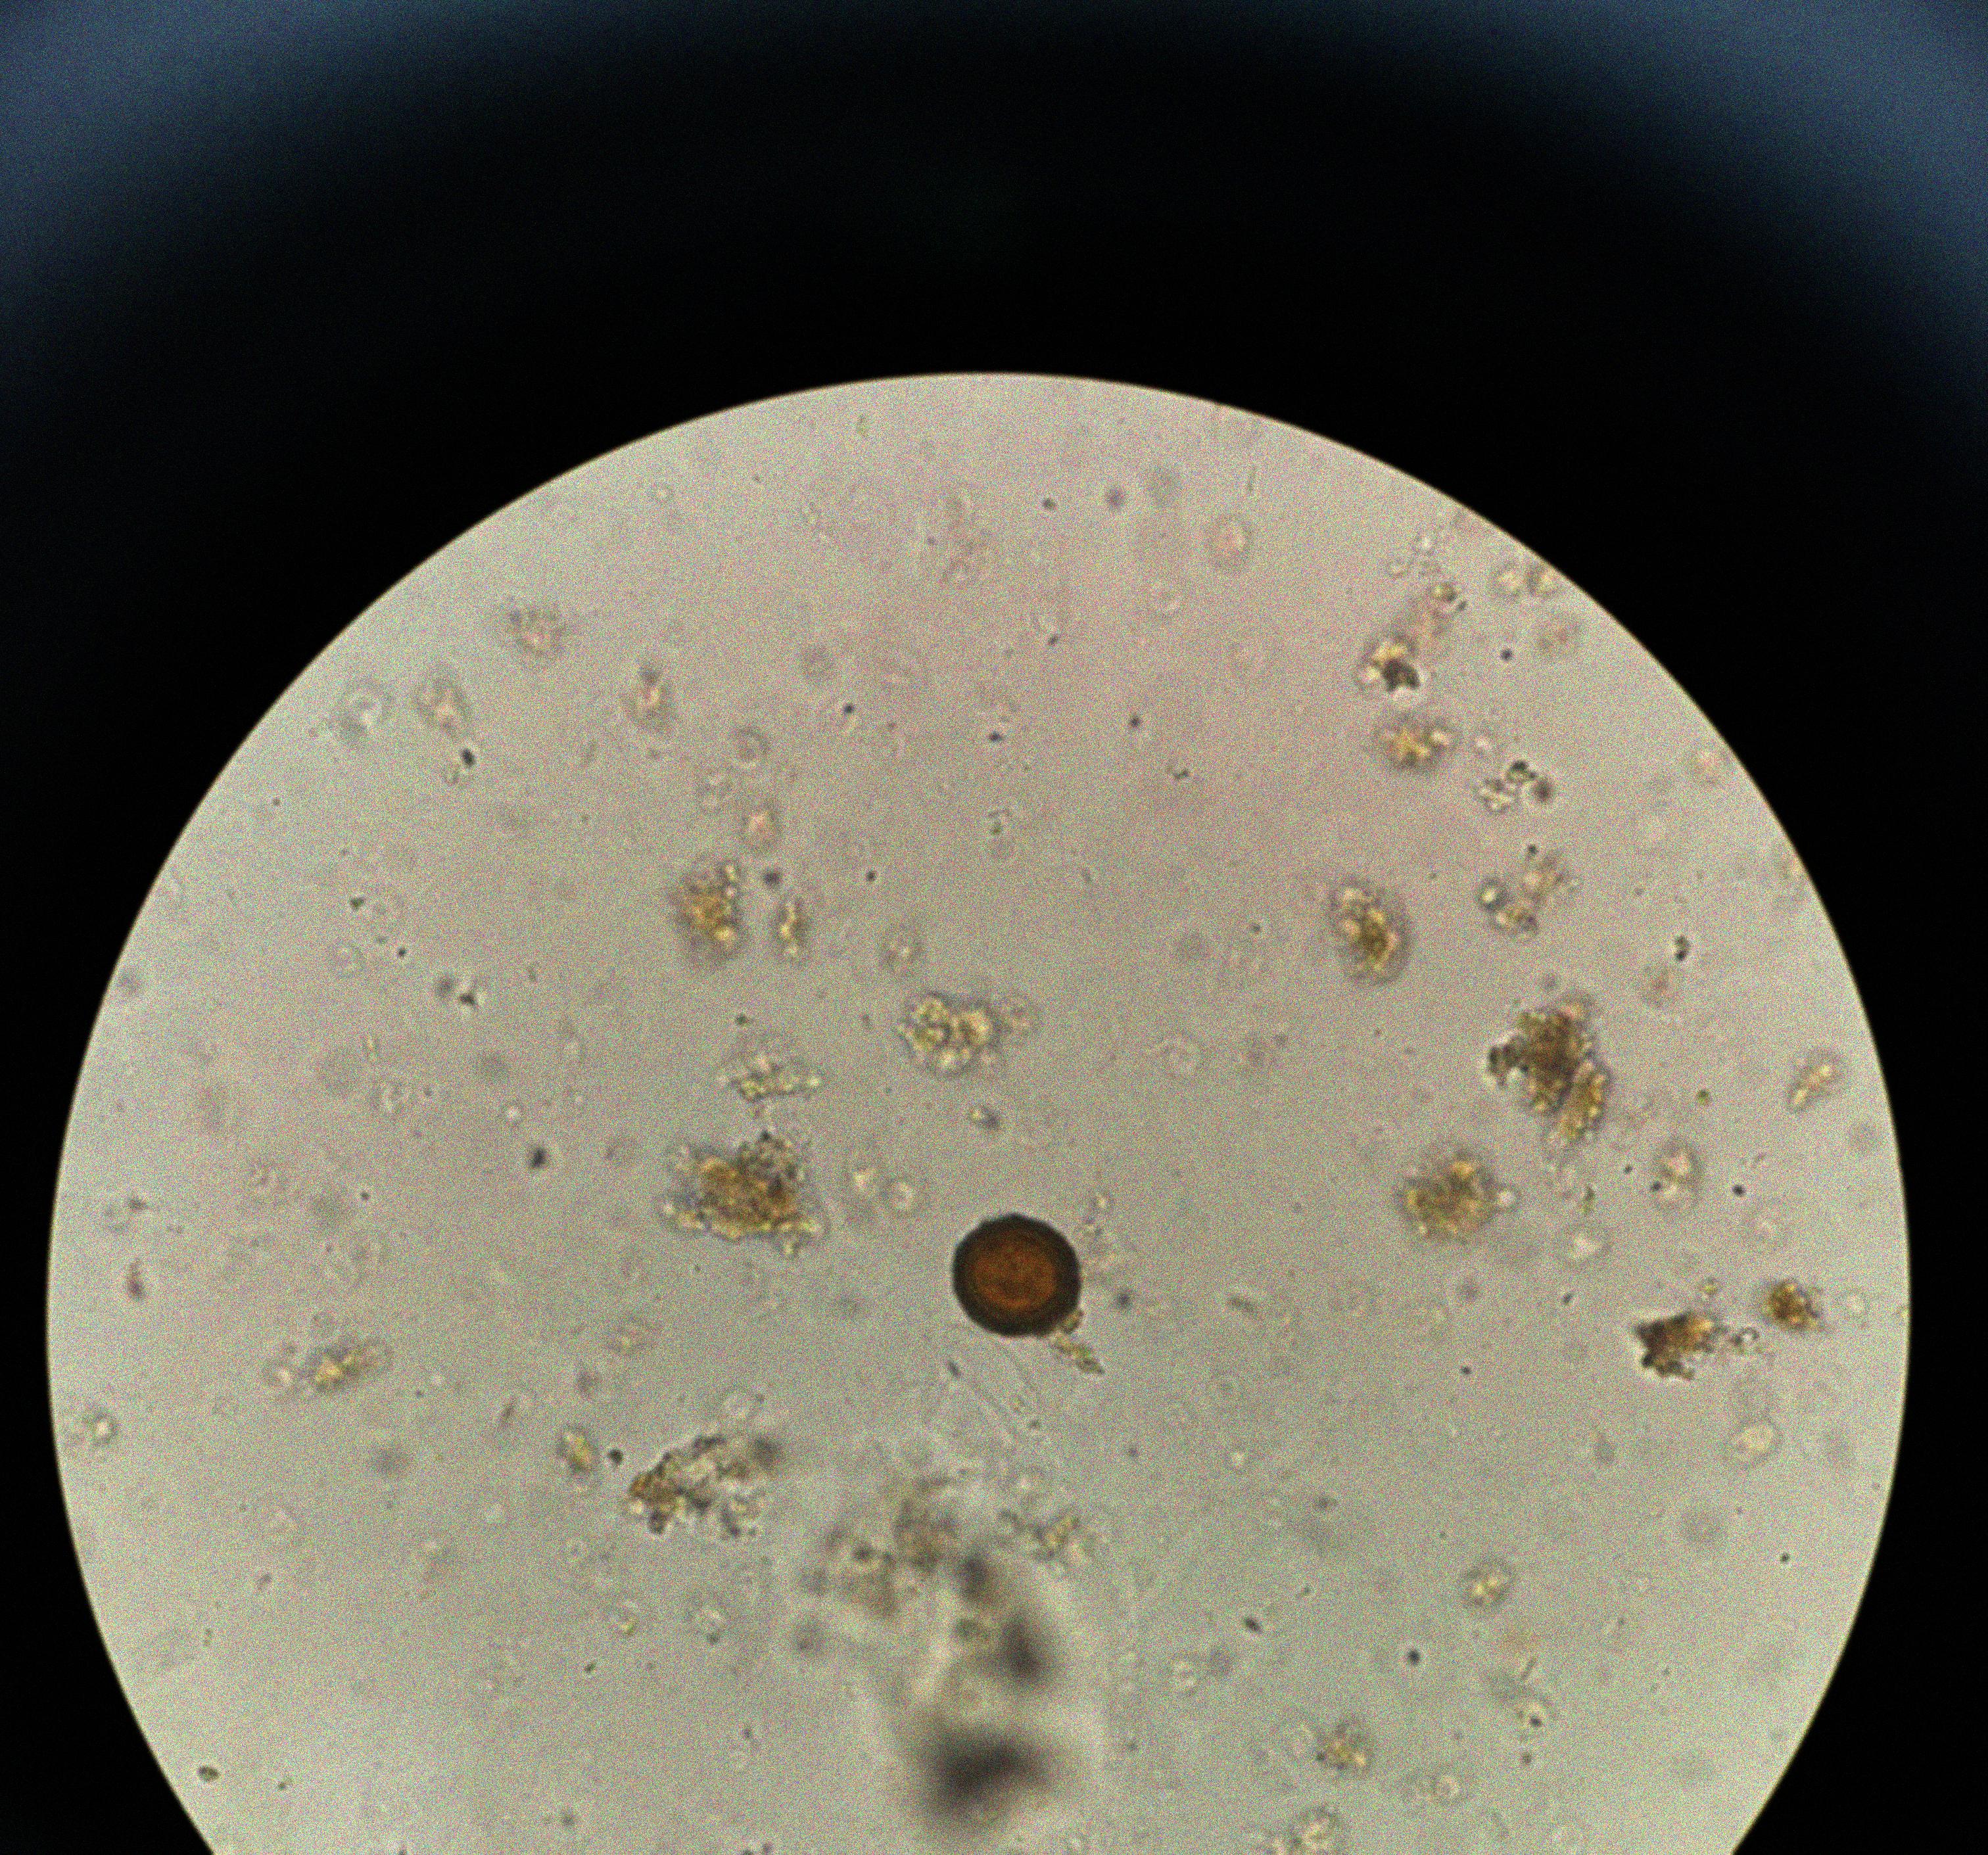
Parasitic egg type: Taenia spp. egg